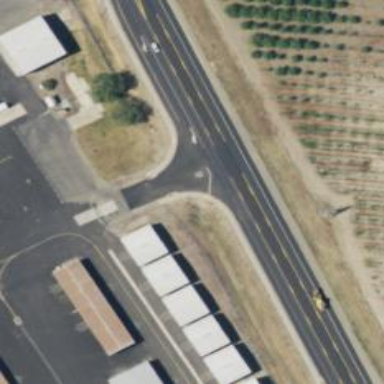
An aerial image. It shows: Asphalt road designated as trunk highway.